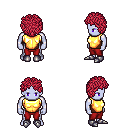
a pixel art fantasy rpg character, male body template, dark elf, purple skin, gold chest armor, red pants, ruby red curly afro hairstyle, metal boots, four views (front, back, left, right), 2x2 character sprite sheet, small pixel art, hard edges, no anti-aliasing